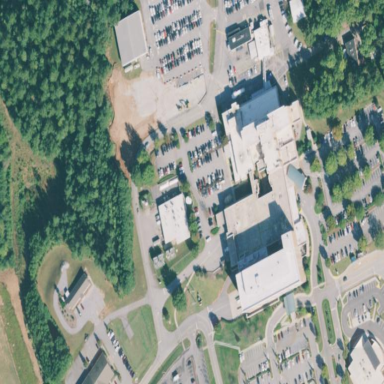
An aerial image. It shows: Hospital providing healthcare services.